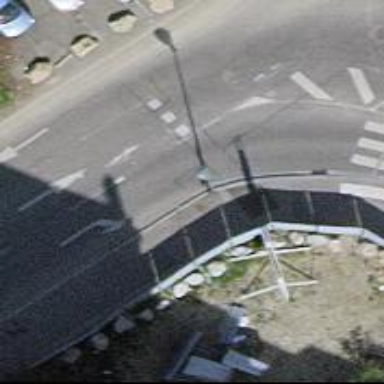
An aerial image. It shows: Pole serving as support.